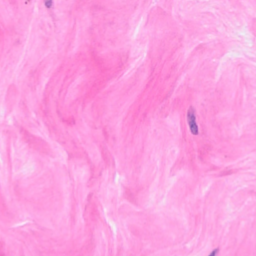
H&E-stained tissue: Breast